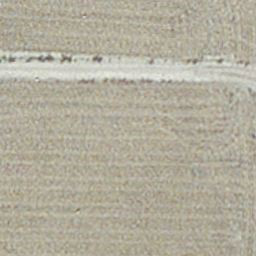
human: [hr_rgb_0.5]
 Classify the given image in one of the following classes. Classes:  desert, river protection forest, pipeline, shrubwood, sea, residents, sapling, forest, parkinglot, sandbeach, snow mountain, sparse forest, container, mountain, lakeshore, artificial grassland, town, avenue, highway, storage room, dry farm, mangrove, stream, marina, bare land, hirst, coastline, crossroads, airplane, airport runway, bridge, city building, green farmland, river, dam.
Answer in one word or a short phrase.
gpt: dry farm